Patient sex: F
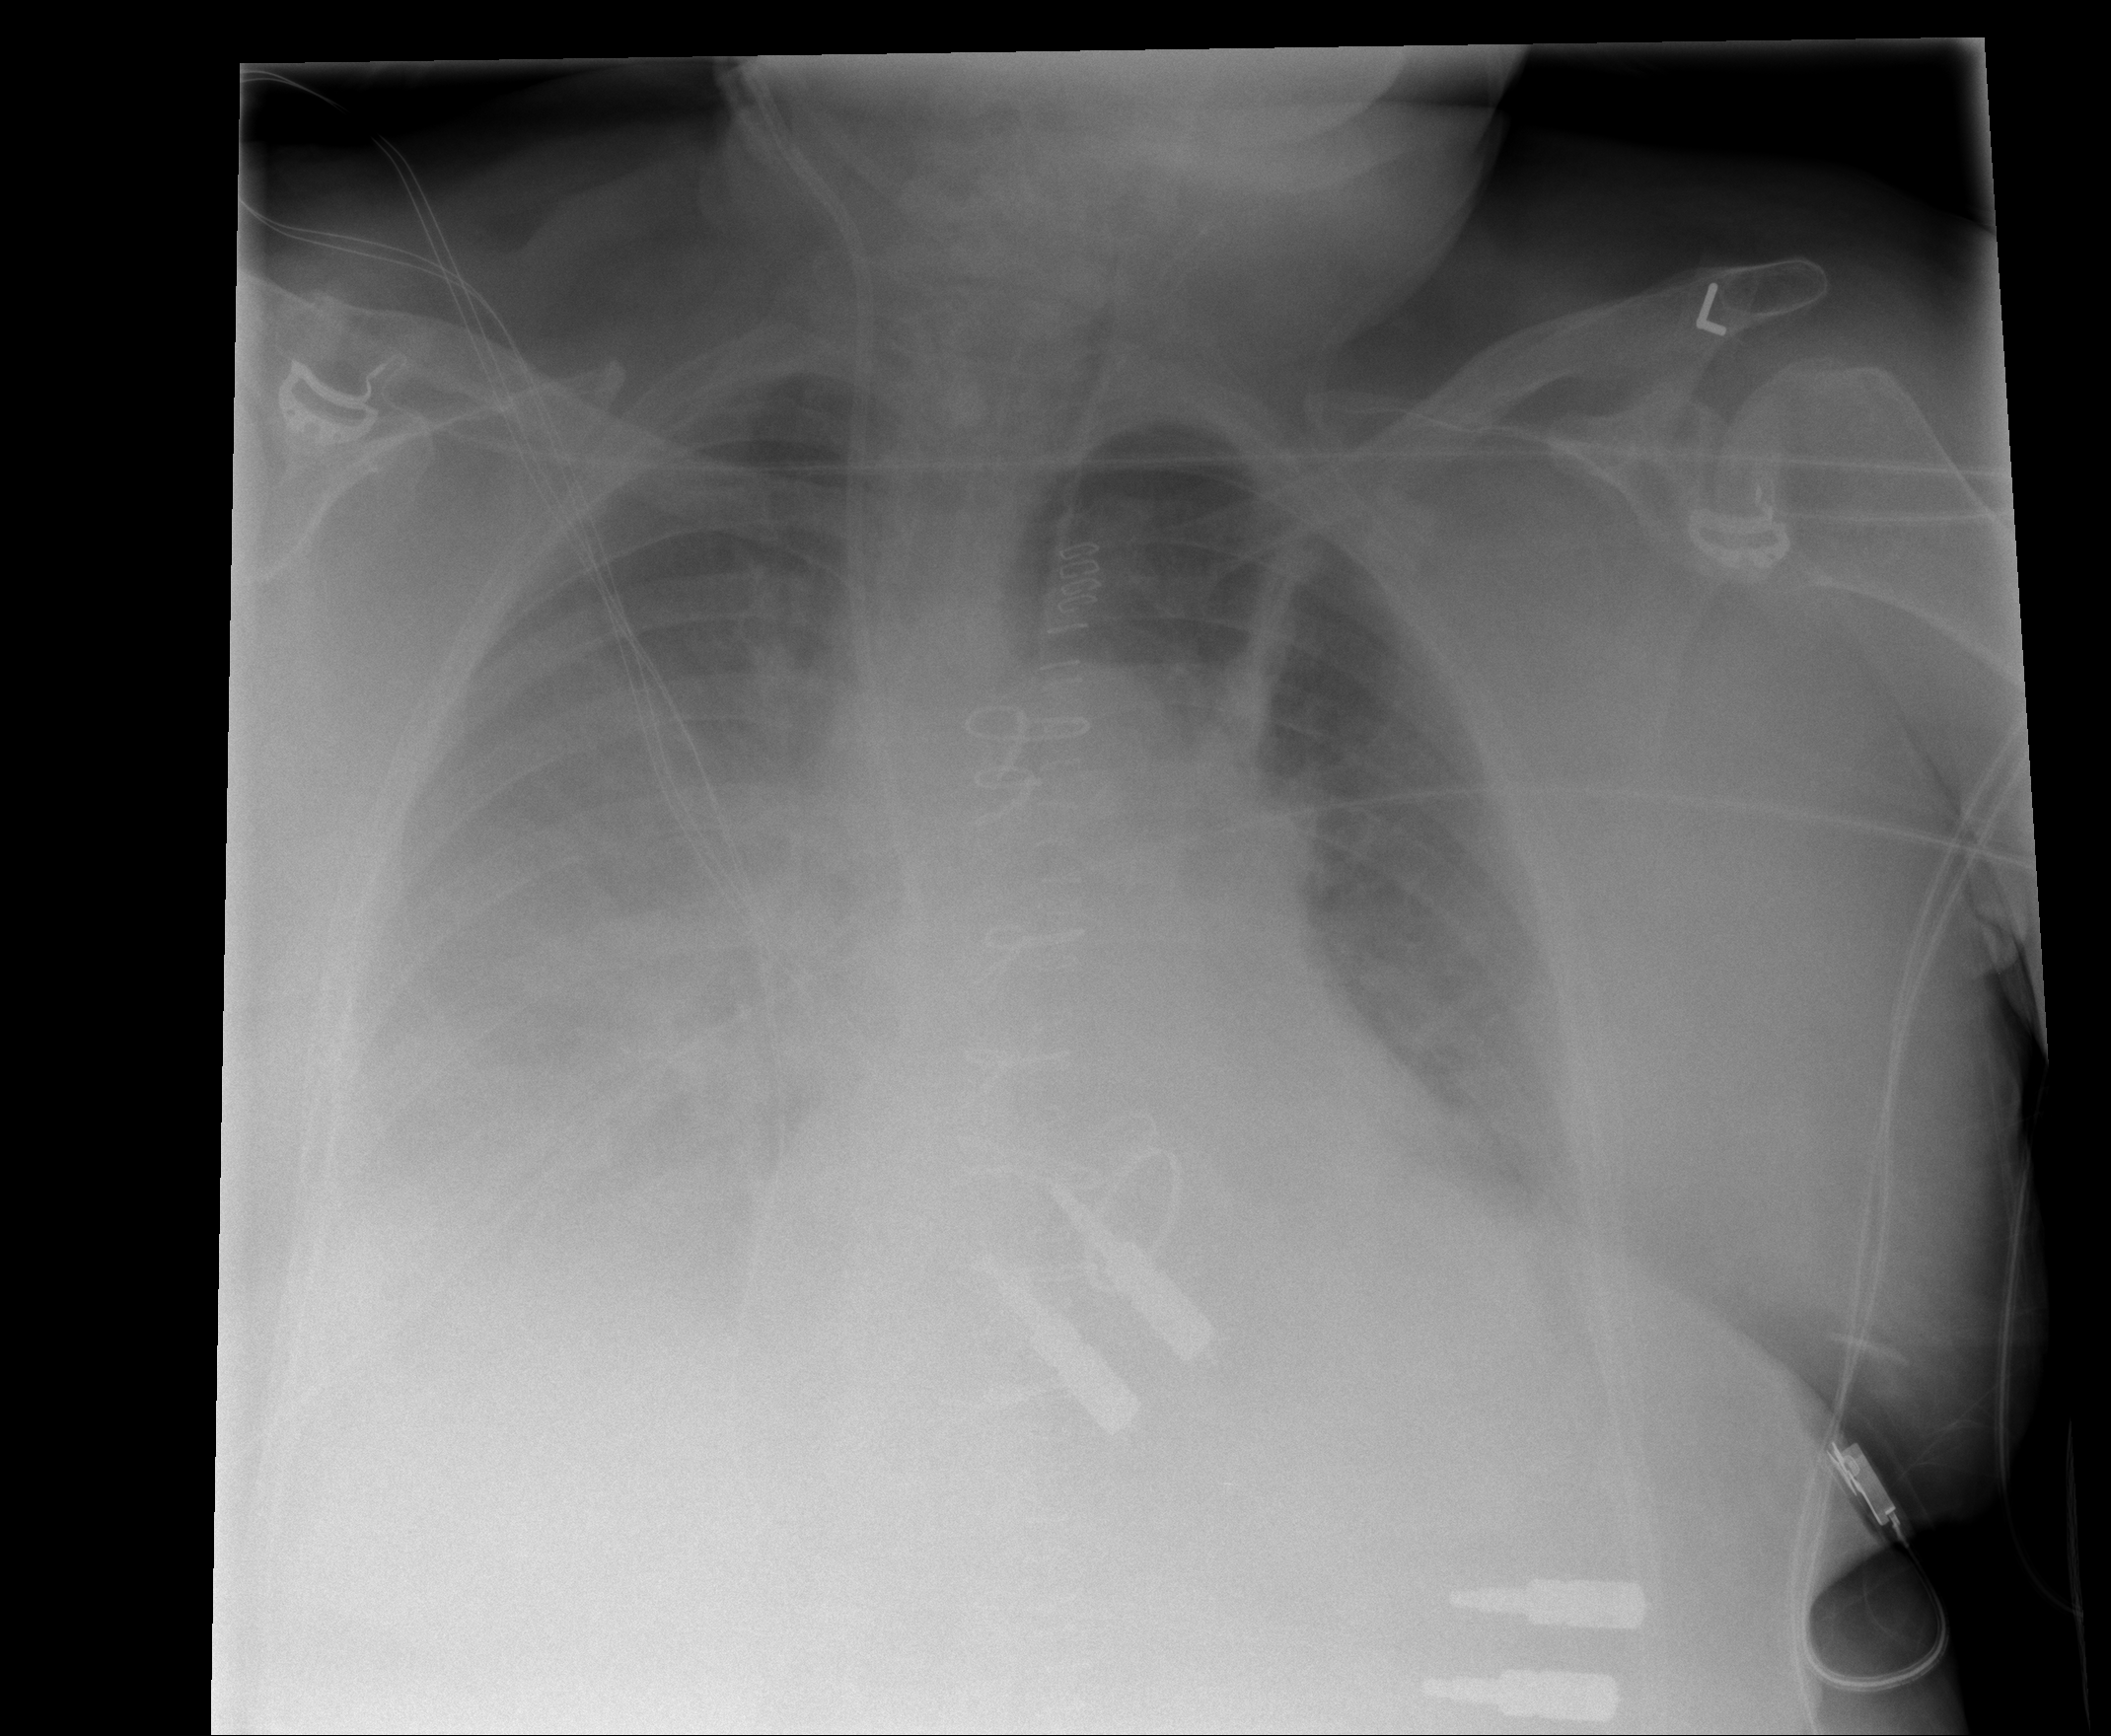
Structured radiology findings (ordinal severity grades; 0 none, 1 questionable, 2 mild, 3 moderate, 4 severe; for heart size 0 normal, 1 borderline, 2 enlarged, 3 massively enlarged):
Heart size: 2
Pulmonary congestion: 0
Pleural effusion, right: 3
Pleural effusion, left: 3
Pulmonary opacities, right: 0
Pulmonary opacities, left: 0
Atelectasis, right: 3
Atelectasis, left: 3